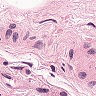
Metastatic tissue present: no